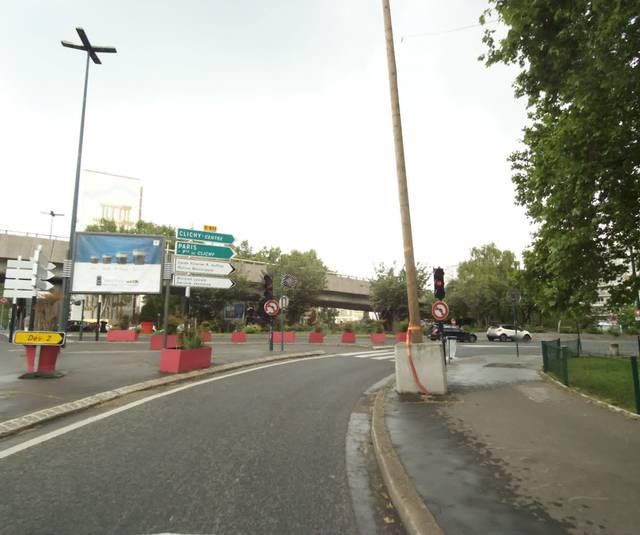
Region: France
Coordinates: 48.908, 2.299